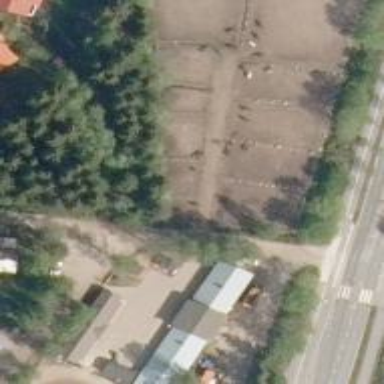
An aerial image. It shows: Fence surrounding area designated for animal keeping.